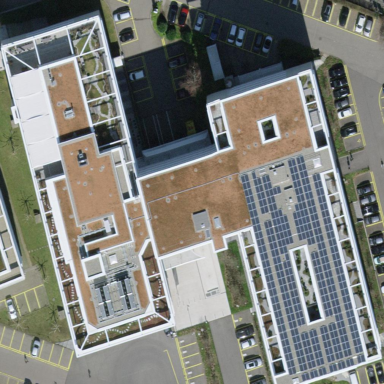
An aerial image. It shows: Office building.